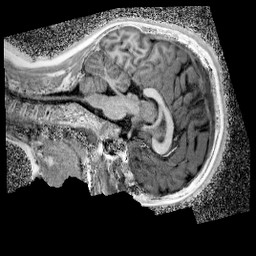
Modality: UNIT1_denoised
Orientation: sagittal
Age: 9
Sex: male
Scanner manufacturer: siemens
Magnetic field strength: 3 T
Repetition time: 4 s
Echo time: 0.00299 s